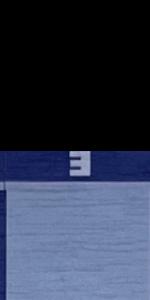
Label: Empty